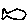
Label: fish